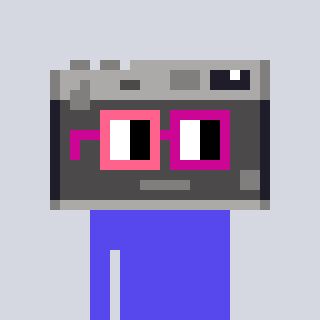
a pixel art character with square pink and red glasses, a camera-shaped head and a computerblue-colored body on a cool background